Question: I have different layout for different devices say 7 inch tablet and 10 inch tablet as shown in the picture of my project but I am unable to see my designed layout in the devices when I actually run it on the device it follows the default layout only.

Can anyone suggest that how to get my designed layout perfect on the device.
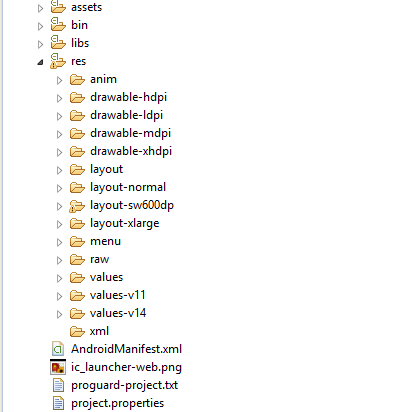
Answer: This question is <URL>
Have a look at this <URL>, it might help
What you can do is, in the layout. Make different format screen. Your layout does get filled alot. But that is one way around it.
<URL> there is the official description of how support all the screen size. And as described the layout folders are:
'''
res/layout/my_layout.xml // layout for normal screen size ("default")
res/layout-small/my_layout.xml // layout for small screen size
res/layout-large/my_layout.xml // layout for large screen size
res/layout-xlarge/my_layout.xml
'''
So 'layout' and 'layout-normal' folder are the same, but in the new Android API there isn't no more the layout-normal folder, but only layout folder. Also you have to know if there isn't the specific layout of the screen size in witch the app is running, by default the app takes the "default" layout.
You can have different screen resolutions in the same folder, as you can learn from this images:

If you want a more specific layout for specific resolution you have to detect at run time the exact screen size.